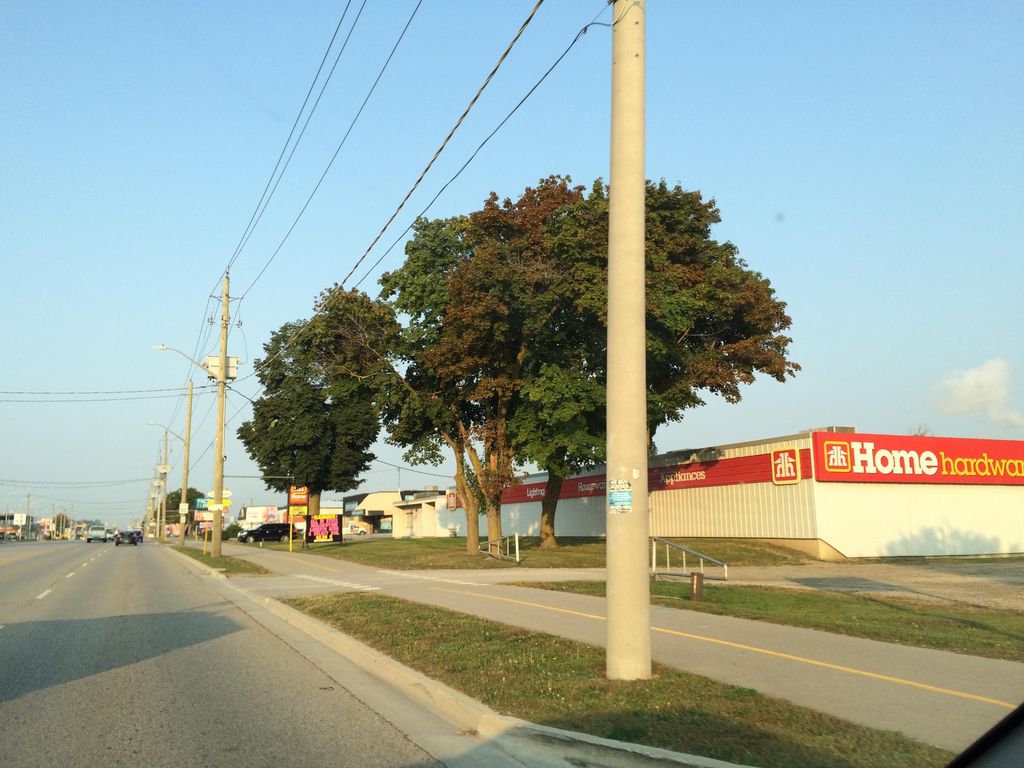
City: kitchener-waterloo